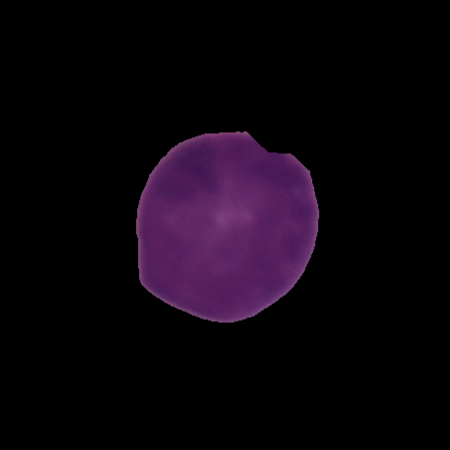
Label: healthy